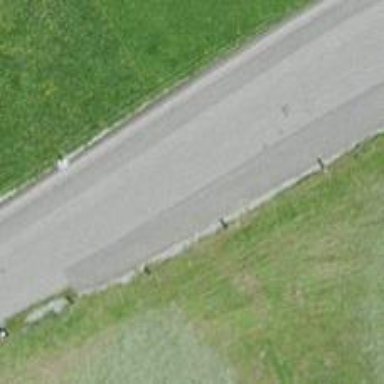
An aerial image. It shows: Tertiary road with asphalt surface.